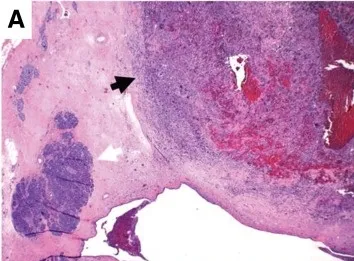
H&E-stained sections of UCOGC. (A) Low-power view demonstrating a fairly well-circumscribed tumor nodule surrounded by a rim of desmoplastic stroma (arrow), which abuts adjacent benign pancreas. Hemorrhage is observed within the tumor (arrow), 20x.
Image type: pathology (h&e)